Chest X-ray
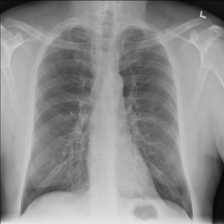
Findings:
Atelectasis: negative
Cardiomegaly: negative
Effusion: negative
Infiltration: negative
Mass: negative
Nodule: negative
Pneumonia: negative
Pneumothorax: negative
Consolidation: negative
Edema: negative
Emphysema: negative
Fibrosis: negative
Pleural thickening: negative
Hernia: negative